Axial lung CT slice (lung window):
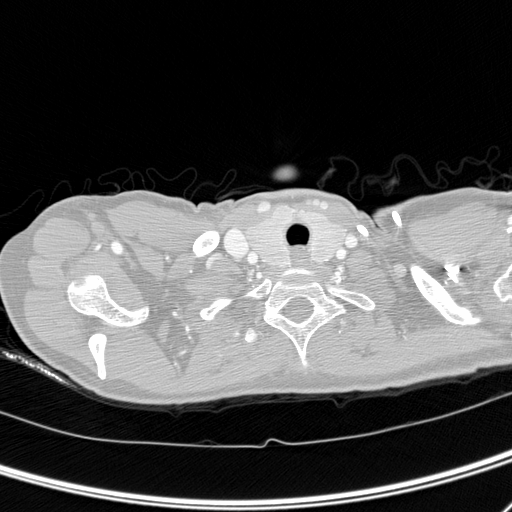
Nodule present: no